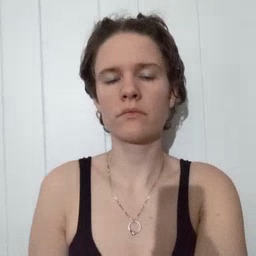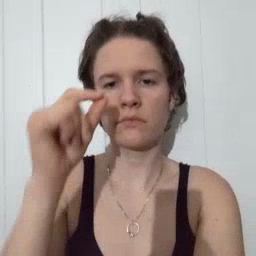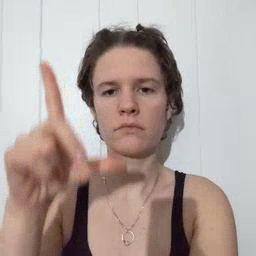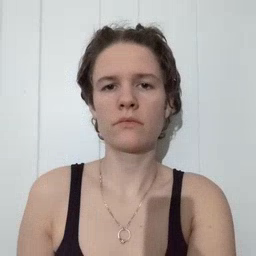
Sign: wake